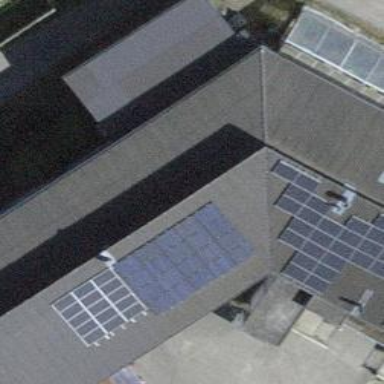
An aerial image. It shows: Solar power generator using photovoltaic method with solar photovoltaic panel types.